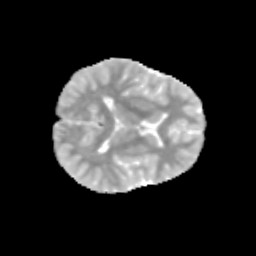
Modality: MD
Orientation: axial
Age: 9
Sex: male
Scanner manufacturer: siemens
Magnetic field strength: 3 T
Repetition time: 3.8 s
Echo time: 0.07 s